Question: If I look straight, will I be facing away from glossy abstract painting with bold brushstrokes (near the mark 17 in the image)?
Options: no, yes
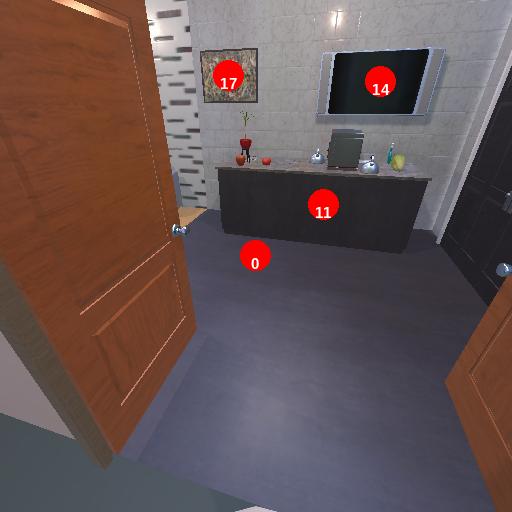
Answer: no